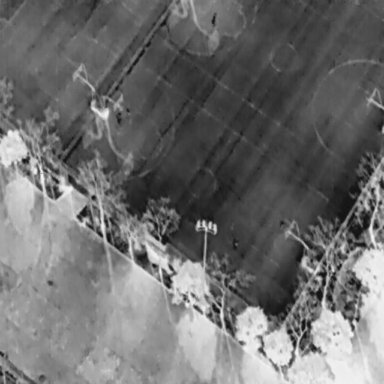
There are four People in the infrared image.